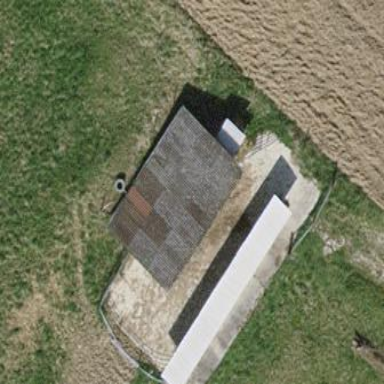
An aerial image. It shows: Shed.